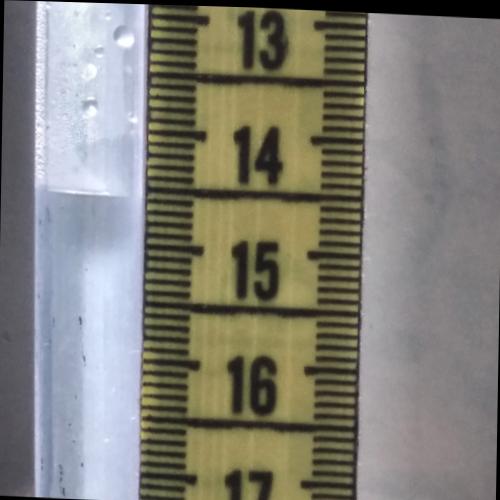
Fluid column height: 14.6 cm